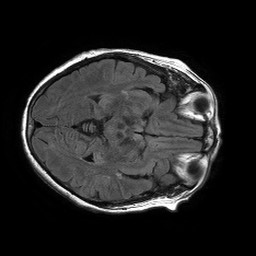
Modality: FLAIR
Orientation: axial
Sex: female
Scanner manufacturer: philips
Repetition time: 11 s
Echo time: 0.125 s